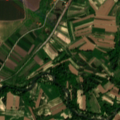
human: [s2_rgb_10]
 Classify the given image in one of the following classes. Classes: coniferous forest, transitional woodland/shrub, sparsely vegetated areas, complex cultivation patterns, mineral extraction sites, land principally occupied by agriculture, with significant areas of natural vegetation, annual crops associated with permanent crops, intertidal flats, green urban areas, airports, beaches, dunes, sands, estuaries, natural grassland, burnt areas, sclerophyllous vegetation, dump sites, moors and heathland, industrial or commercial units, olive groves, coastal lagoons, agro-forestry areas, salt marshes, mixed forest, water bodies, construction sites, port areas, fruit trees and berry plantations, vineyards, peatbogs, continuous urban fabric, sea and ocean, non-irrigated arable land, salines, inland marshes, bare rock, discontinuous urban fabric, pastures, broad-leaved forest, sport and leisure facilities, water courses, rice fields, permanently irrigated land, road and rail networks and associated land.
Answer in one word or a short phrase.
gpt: fruit trees and berry plantations, complex cultivation patterns, land principally occupied by agriculture, with significant areas of natural vegetation